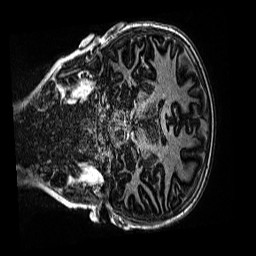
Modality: MP2RAGE
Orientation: coronal
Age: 9
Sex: male
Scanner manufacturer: siemens
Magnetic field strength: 3 T
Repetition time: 4 s
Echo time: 0.00299 s